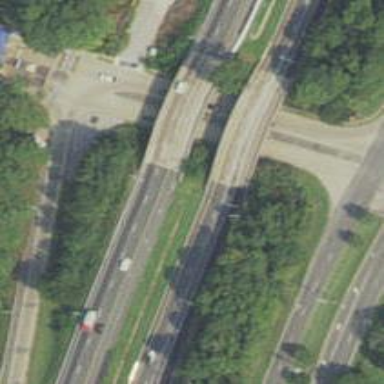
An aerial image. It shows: Motorway bridge.